Field crop: tomato
Growth stage: 1
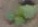
Species: solanum